Question: I have a list with some strings. I want to create filter like the people hub(or programs menu) has with filter by first letter. How to create such thing for a list?

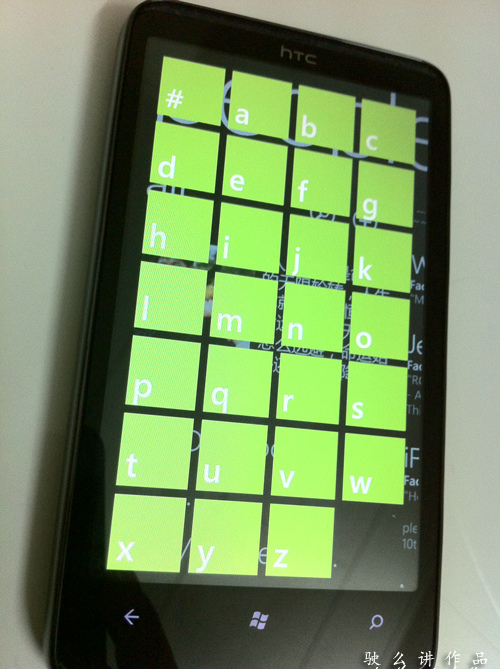
Answer: Use the 'LongListSelector' from the <URL>.
There's a great walkthrough at <URL>